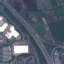
Label: Highway